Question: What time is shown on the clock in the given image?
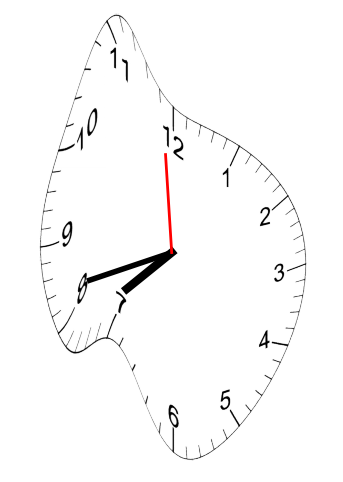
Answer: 07:41:59